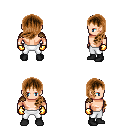
a pixel art fantasy rpg character, male body template, human, light skin, leather shoulder armor, white pants, brown left-swept hairstyle, gold gloves, black shoes, four views (front, back, left, right), 2x2 character sprite sheet, small pixel art, hard edges, no anti-aliasing